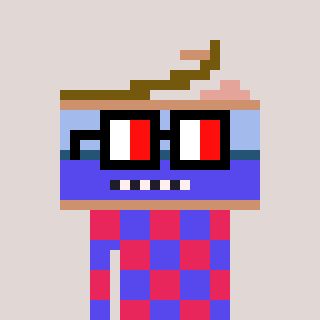
a pixel art character with square glasses with black frames and red eyes, a canned ham-shaped head and a computerblue-colored body on a warm background